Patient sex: M
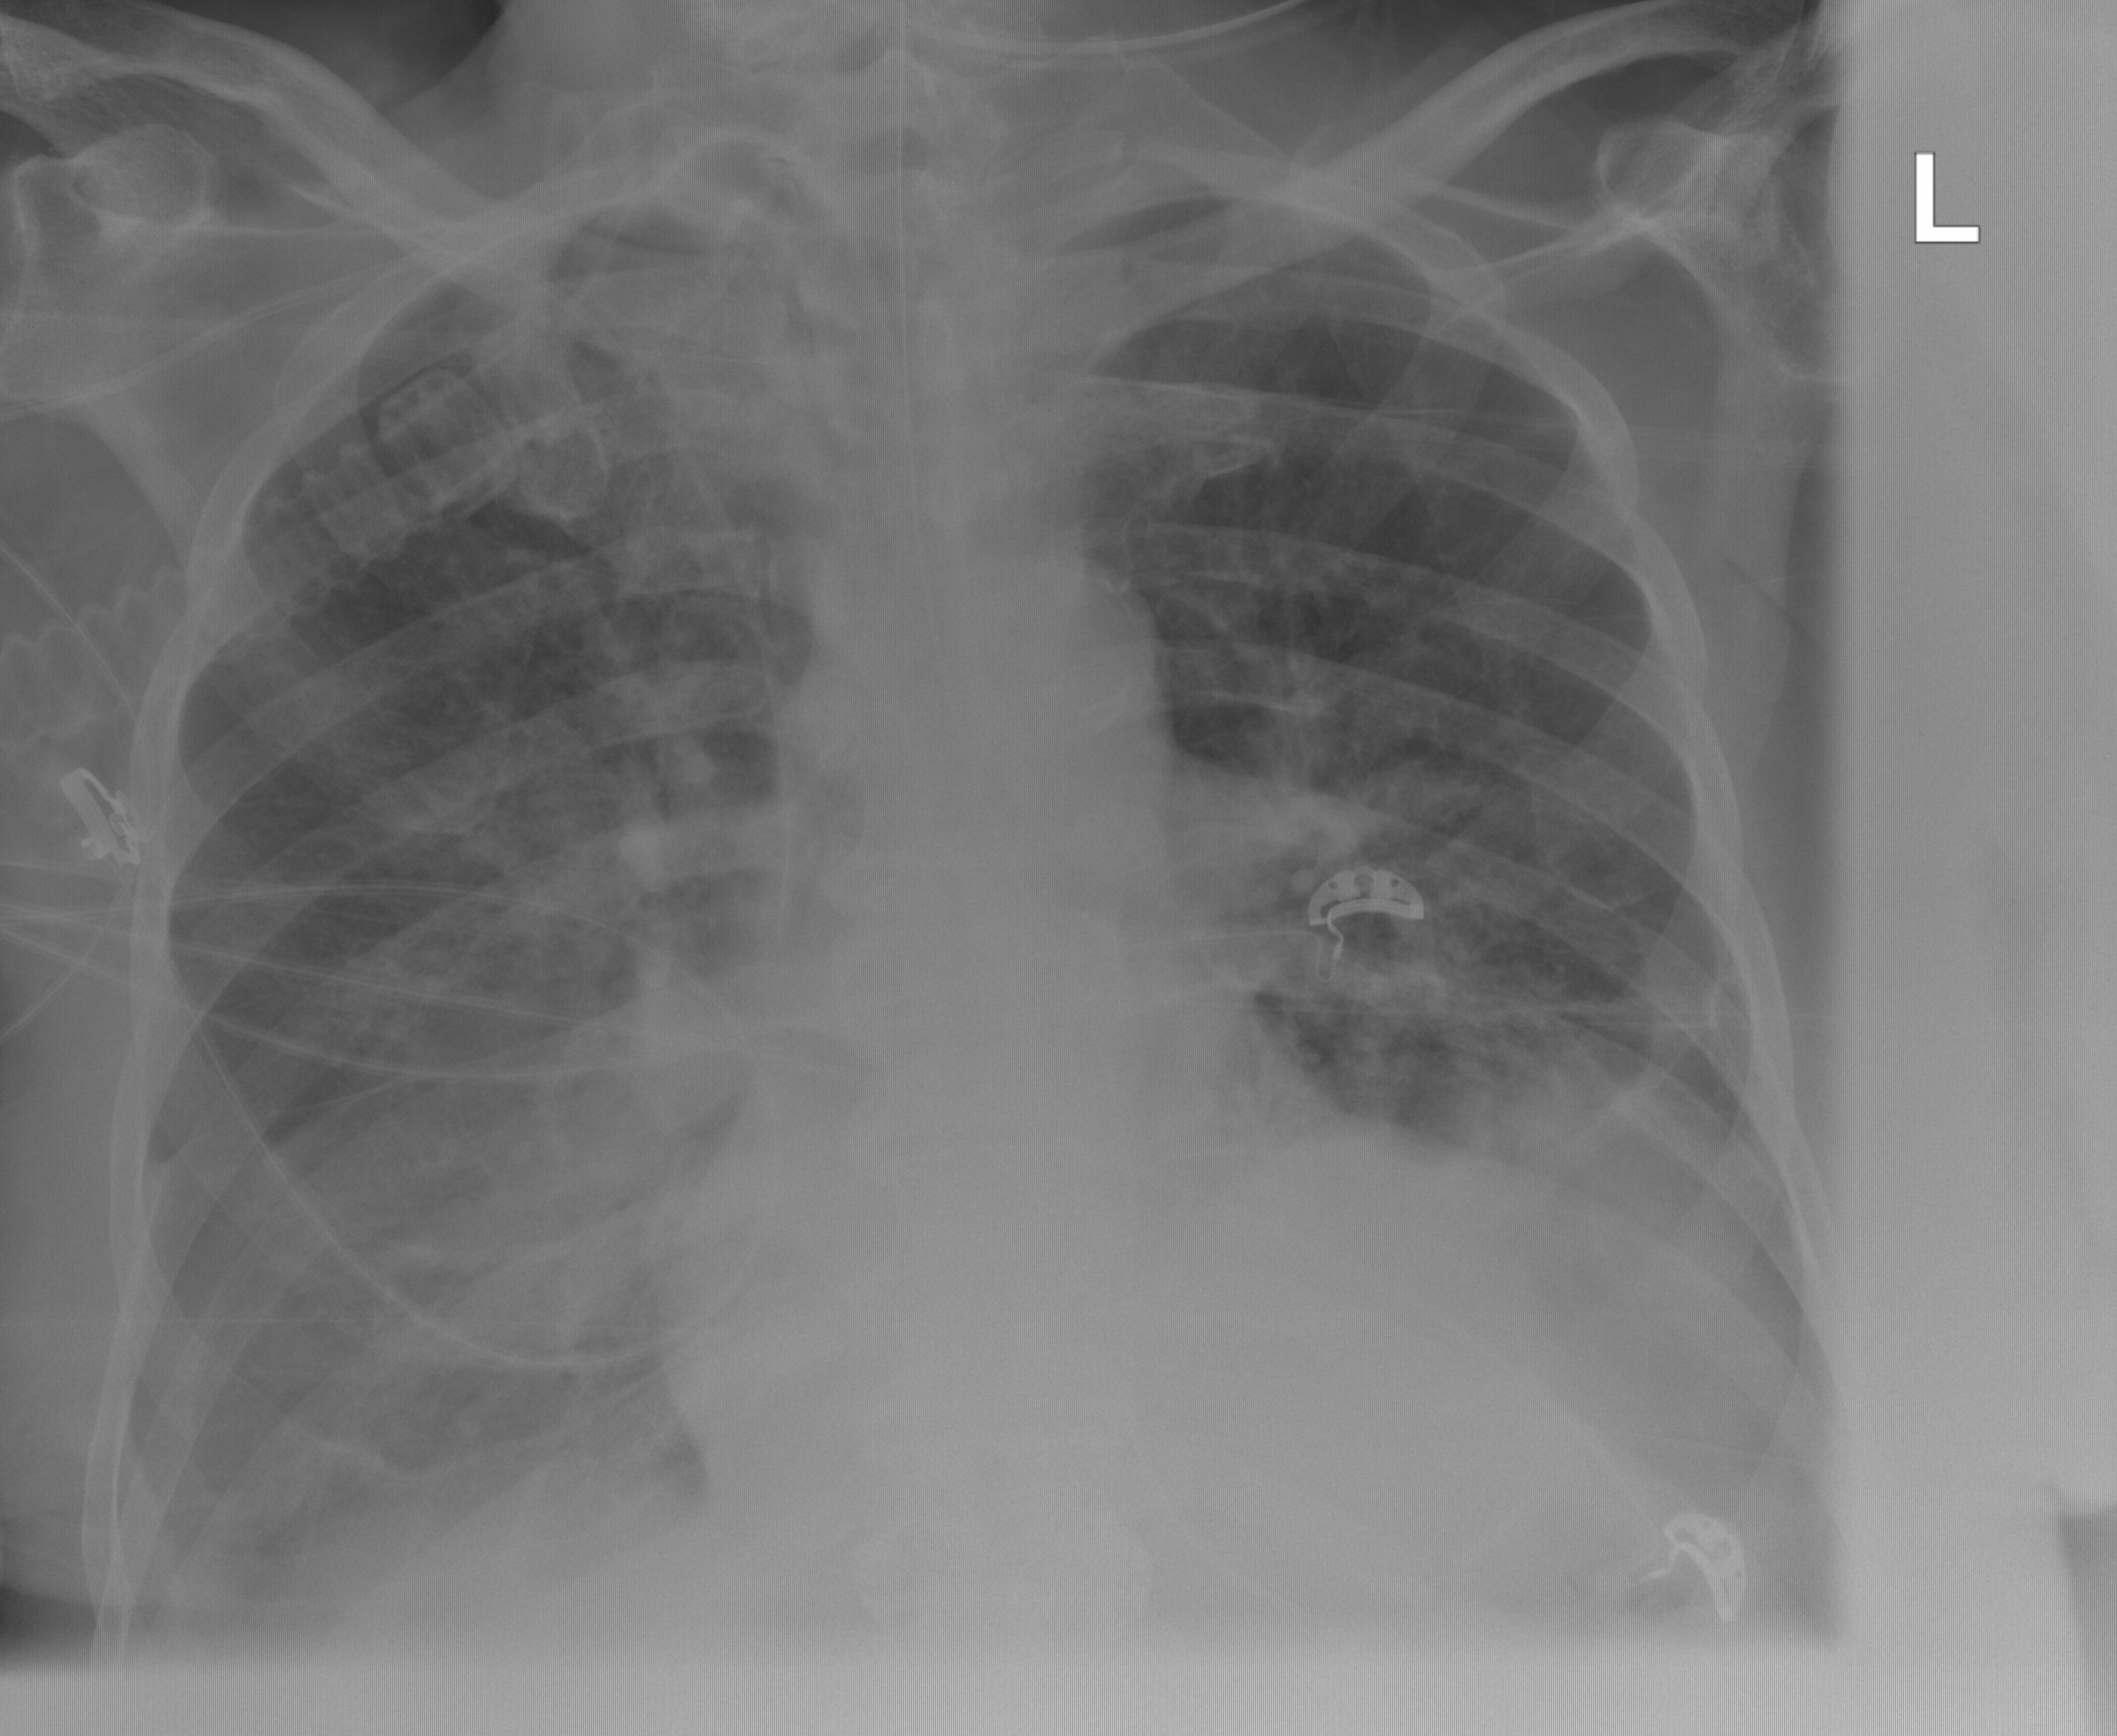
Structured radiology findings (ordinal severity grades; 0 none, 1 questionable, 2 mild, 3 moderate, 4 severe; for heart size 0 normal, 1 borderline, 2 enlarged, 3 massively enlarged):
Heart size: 2
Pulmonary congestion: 0
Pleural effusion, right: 0
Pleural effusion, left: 2
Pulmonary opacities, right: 2
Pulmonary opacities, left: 2
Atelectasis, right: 2
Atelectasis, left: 2